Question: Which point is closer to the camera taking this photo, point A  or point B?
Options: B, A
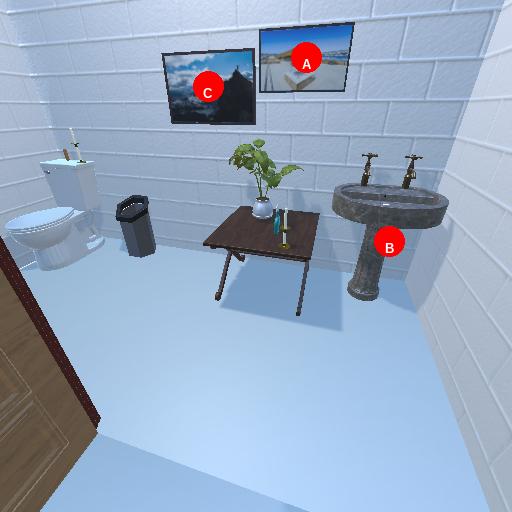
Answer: B